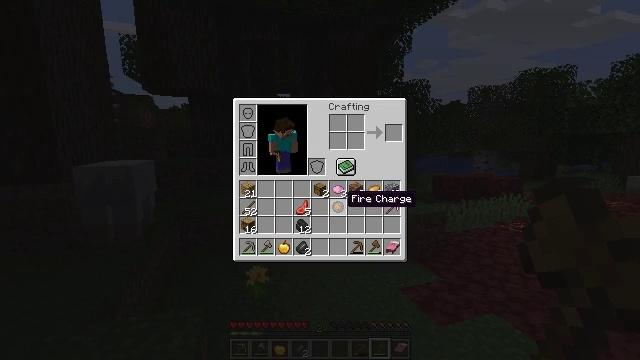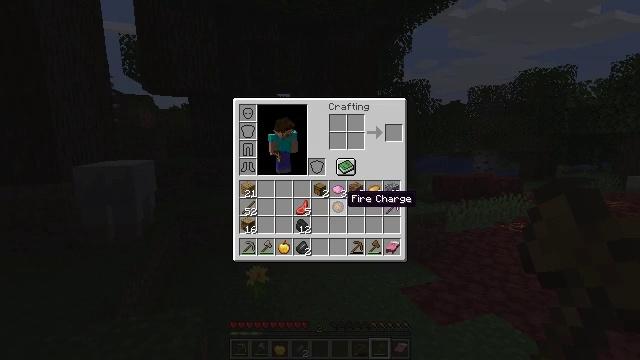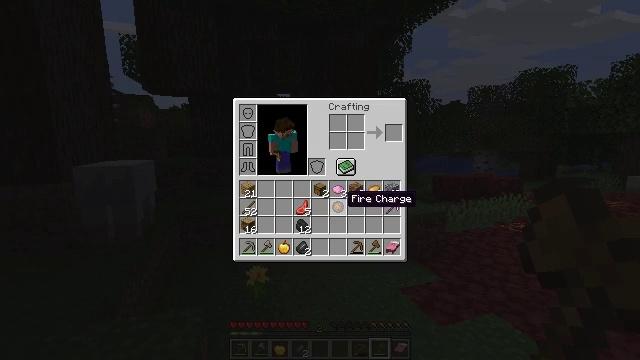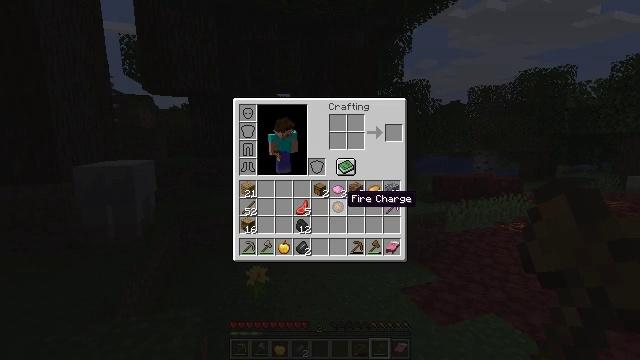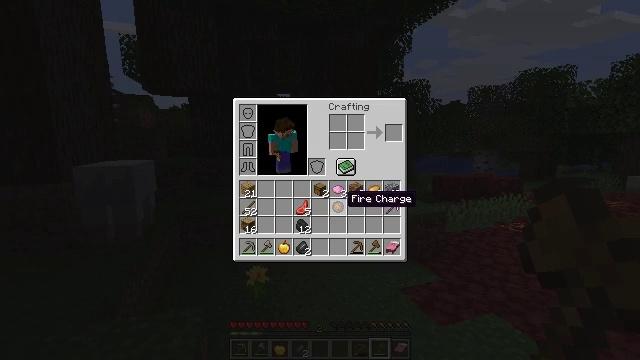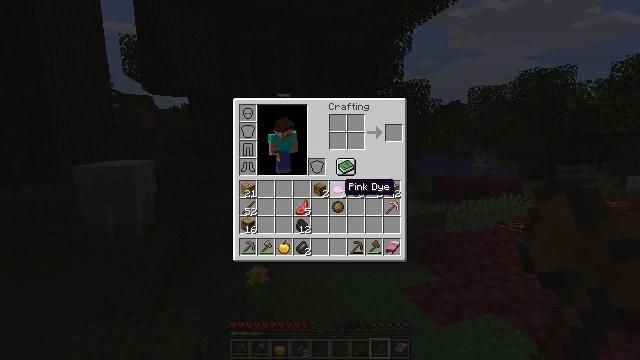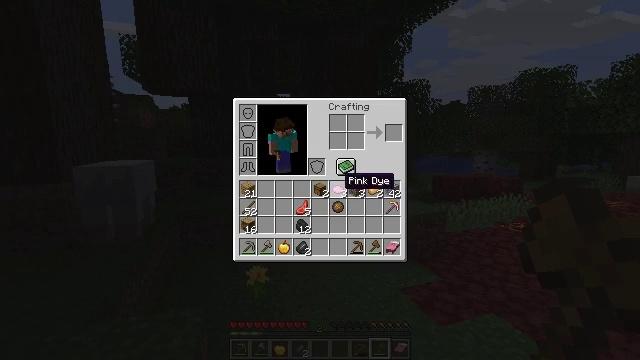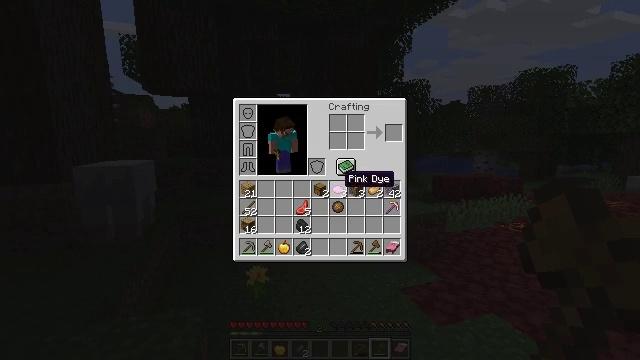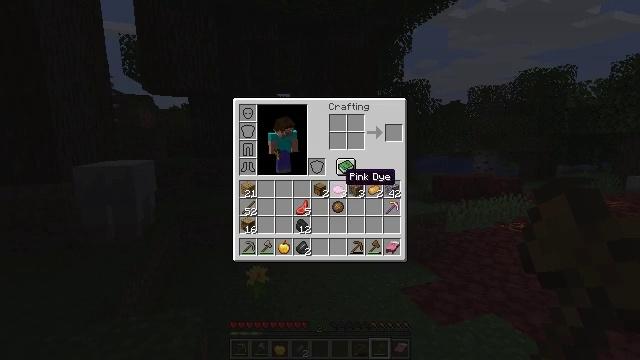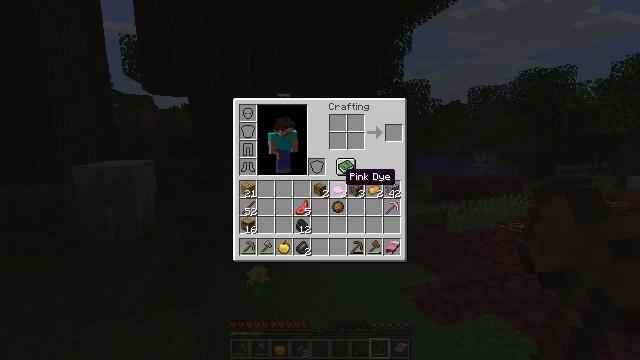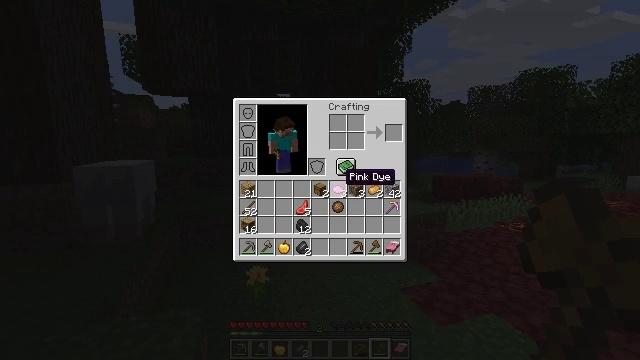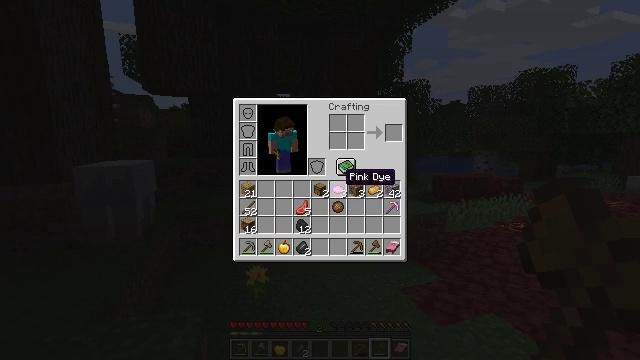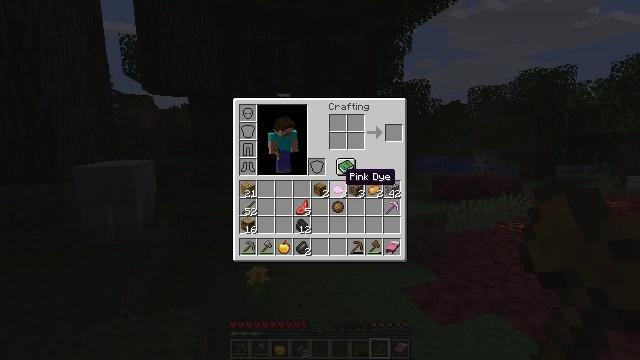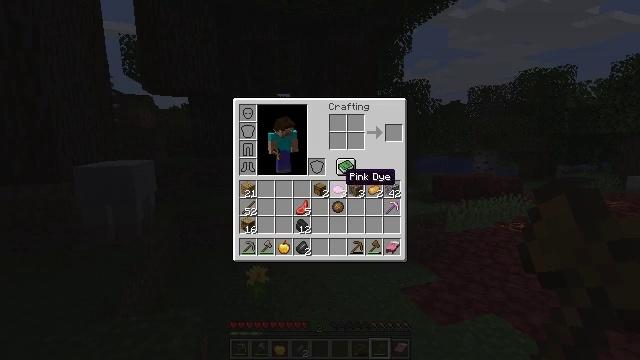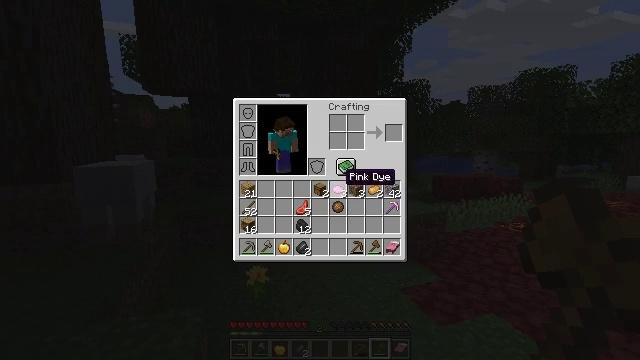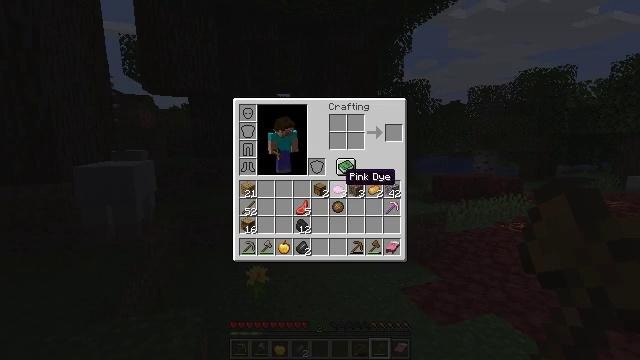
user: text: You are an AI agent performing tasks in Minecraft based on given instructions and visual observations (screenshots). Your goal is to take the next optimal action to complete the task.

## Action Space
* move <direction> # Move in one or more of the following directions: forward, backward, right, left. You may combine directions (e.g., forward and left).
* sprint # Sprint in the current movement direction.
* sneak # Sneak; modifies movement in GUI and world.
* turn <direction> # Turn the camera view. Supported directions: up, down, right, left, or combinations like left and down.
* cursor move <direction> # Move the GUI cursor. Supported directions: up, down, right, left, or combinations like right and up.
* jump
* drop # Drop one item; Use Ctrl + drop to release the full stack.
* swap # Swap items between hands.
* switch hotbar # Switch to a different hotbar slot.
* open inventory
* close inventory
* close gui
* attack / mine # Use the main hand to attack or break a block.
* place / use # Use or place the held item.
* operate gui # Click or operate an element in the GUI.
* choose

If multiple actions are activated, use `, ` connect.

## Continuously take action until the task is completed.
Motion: motion action
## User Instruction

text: Remove pink dye from the inventory.
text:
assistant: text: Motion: sprint
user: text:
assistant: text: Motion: sprint
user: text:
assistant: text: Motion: sprint
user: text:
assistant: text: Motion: sprint
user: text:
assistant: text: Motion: sprint, cursor move up
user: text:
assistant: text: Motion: sprint
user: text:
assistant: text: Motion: sprint
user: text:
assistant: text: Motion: sprint
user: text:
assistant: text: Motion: sprint
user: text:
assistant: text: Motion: sprint
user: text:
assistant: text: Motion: sprint
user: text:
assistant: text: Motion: sprint
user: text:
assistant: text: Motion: sprint
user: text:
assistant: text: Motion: sprint
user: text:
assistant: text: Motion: sprint
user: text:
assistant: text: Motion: sprint
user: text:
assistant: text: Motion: sprint
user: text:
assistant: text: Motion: sprint, drop
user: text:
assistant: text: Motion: sprint, drop
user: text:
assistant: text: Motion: sprint
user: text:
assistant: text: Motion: sprint
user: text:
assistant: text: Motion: sprint
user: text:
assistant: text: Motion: sprint